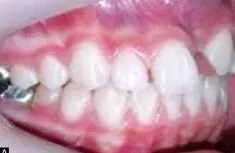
Intraoral photographs with fixed appliance removed and new bands with triple tubes
properly cemented. A) Right lateral view.
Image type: medical_photograph (oral_photograph)